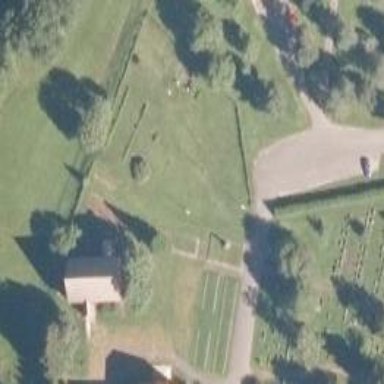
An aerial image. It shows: Memorial site with historic significance.